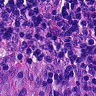
Metastatic tissue present: no